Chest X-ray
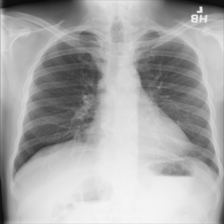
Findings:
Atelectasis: negative
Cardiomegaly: negative
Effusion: negative
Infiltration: negative
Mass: negative
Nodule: negative
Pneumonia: negative
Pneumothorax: negative
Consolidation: negative
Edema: negative
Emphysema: negative
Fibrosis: negative
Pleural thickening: negative
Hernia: negative